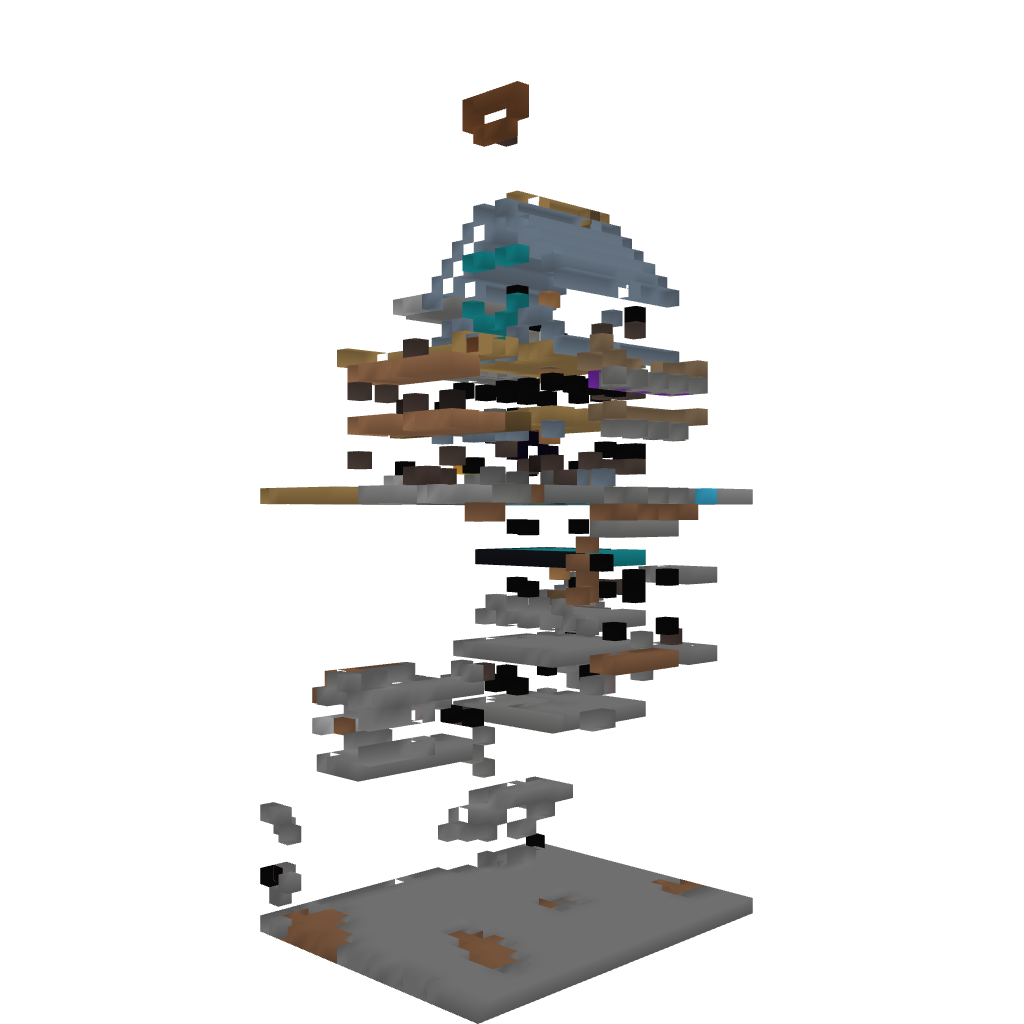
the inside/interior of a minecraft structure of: Spade Shop